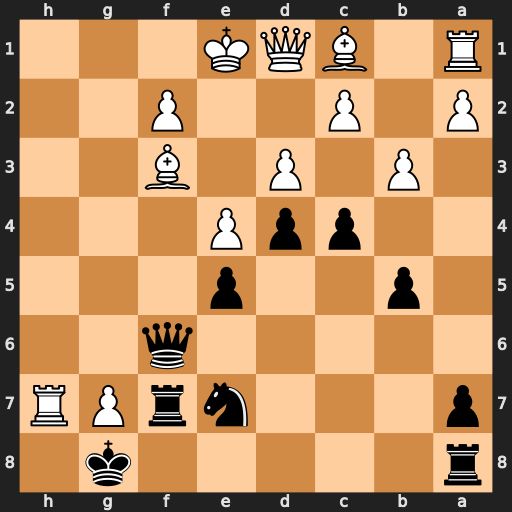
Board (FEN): r5k1/p3nrPR/5q2/1p2p3/2ppP3/1P1P1B2/P1P2P2/R1BQK3
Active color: b
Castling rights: Q
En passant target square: -
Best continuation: Kxh7